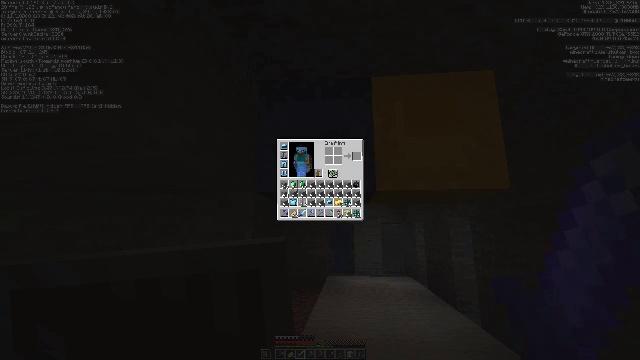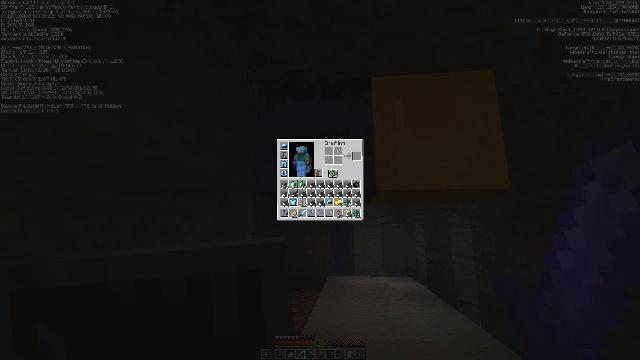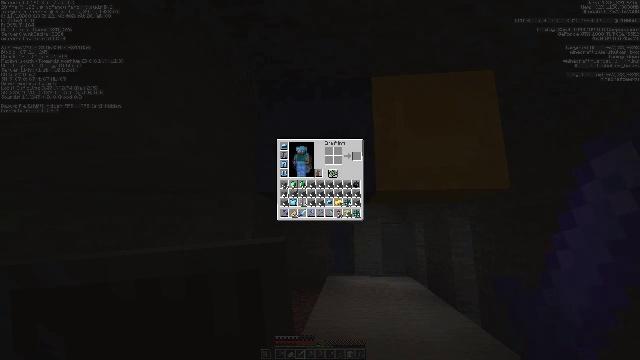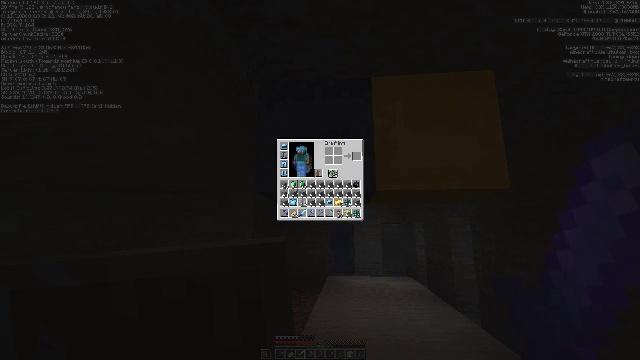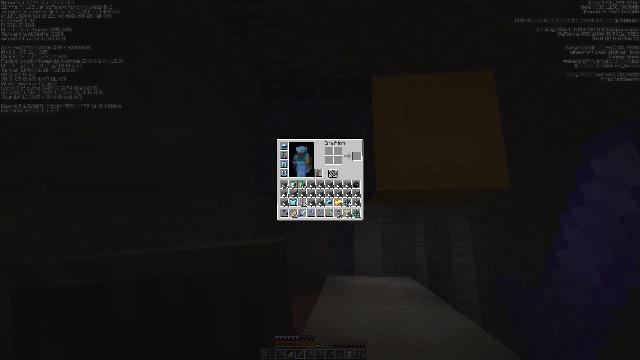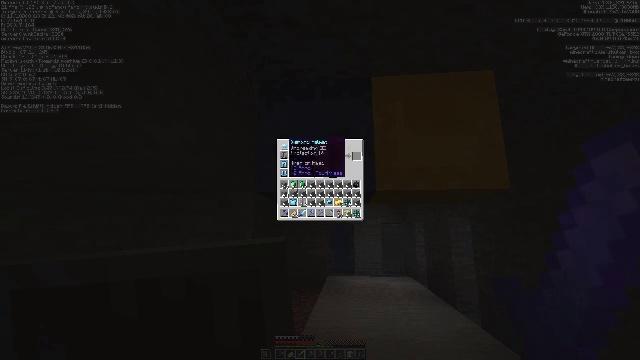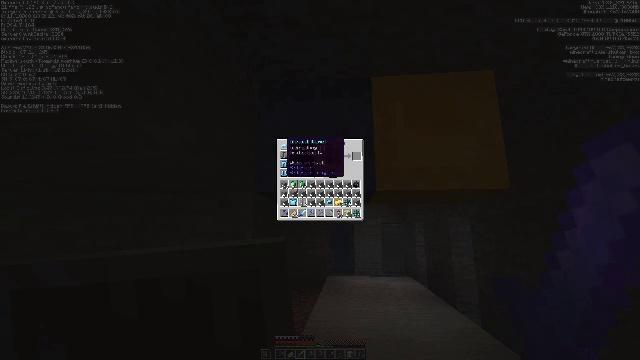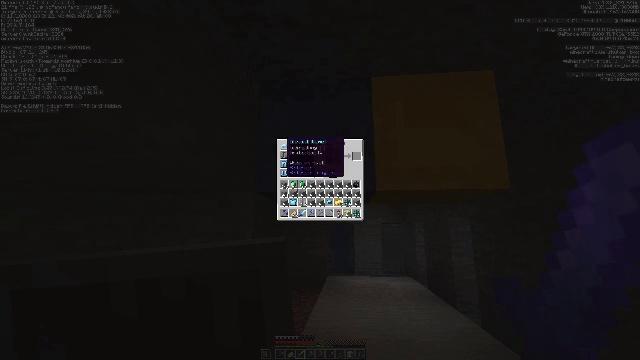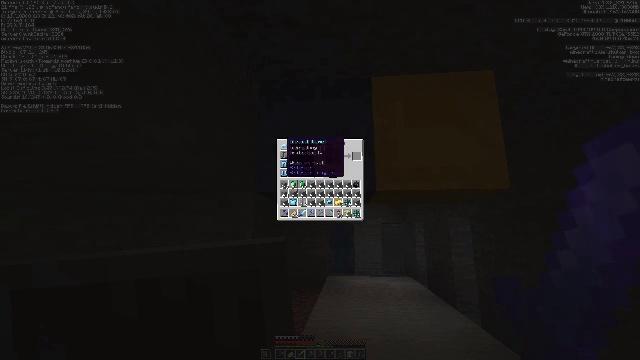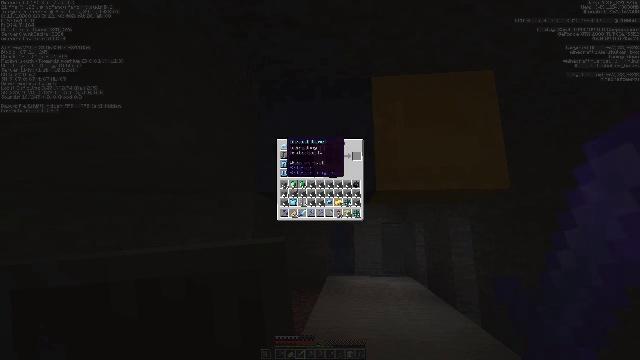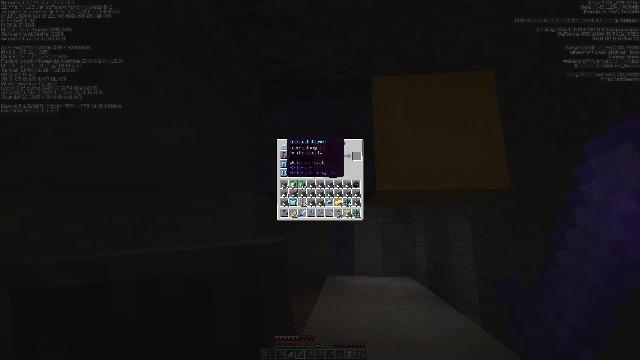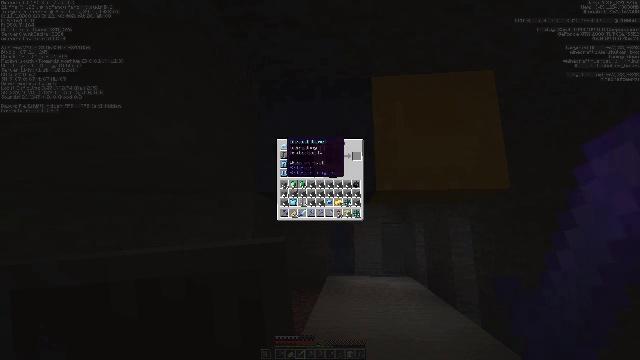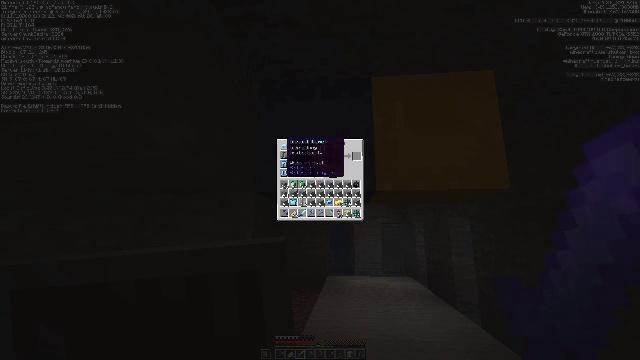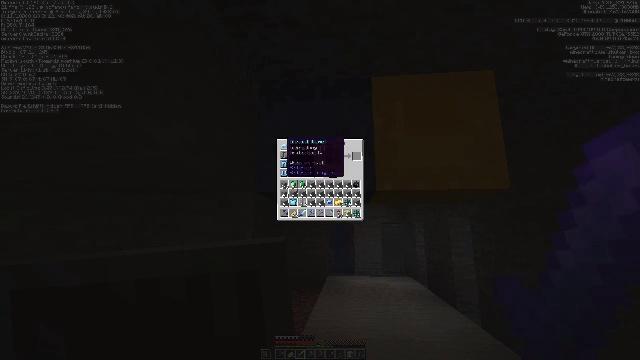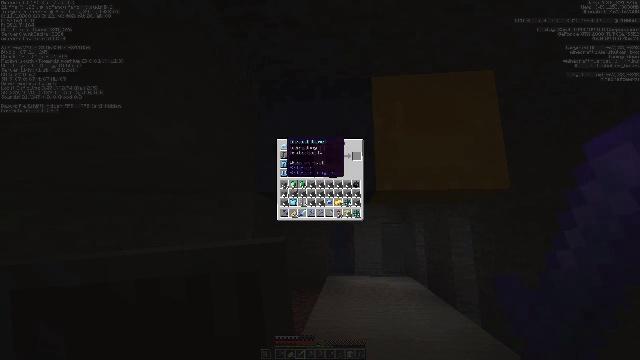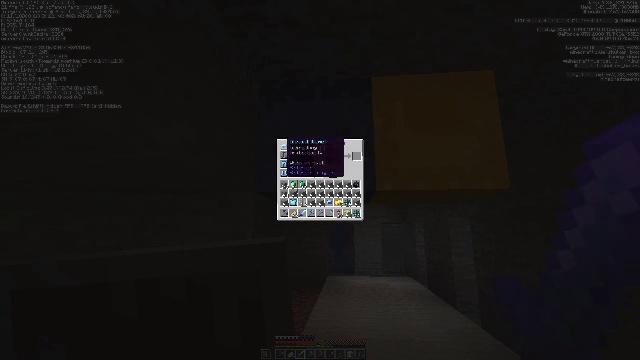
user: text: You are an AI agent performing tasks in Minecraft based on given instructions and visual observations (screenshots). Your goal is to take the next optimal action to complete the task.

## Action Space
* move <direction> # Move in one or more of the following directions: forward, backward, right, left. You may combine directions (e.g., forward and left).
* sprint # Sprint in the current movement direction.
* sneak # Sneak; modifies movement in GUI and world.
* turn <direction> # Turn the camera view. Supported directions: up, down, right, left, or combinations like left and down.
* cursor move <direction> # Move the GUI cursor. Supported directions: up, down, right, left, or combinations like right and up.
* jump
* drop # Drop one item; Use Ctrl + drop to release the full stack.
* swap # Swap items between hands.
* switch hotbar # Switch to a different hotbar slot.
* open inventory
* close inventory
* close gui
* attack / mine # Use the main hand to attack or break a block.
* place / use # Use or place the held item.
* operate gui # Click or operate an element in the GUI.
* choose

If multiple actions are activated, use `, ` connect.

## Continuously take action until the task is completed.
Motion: motion action
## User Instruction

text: craft item air
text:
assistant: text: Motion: no_op
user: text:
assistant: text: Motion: no_op
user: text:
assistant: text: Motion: no_op
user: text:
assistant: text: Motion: no_op
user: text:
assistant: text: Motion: turn left
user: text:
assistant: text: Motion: no_op
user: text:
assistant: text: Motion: no_op
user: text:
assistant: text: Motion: no_op
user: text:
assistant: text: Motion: no_op
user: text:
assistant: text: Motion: no_op
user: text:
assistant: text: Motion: no_op
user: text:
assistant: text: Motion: no_op
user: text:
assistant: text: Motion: no_op
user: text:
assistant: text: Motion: no_op
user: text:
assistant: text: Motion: no_op
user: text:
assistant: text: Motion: no_op
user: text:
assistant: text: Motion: turn down
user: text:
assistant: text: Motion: turn down
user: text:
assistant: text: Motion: no_op
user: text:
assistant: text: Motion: no_op
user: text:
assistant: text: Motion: no_op
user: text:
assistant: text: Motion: no_op
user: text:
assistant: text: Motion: no_op
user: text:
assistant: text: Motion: no_op
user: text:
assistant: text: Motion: no_op
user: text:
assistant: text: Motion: no_op
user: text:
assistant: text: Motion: no_op
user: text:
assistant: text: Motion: no_op
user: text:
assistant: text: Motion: open inventory
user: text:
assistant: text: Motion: open inventory